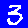
Digit: 3